Interaction volume radius: 5 \u00c5
Interaction volume height: 20 \u00c5
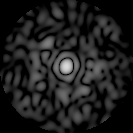
Disorder parameter: 0.8331